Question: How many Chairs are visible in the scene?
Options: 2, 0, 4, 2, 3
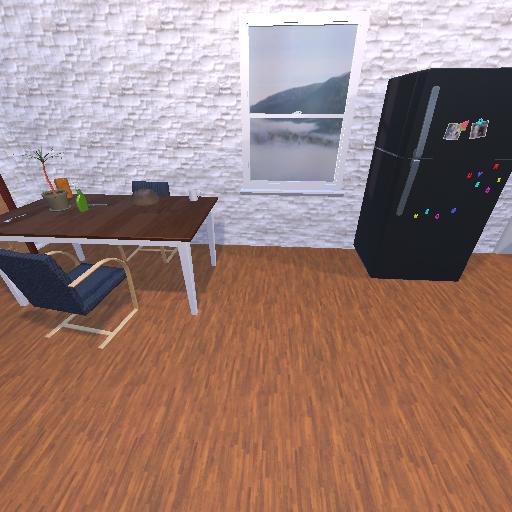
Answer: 2